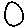
Label: circle